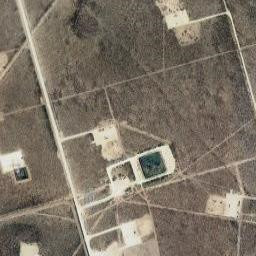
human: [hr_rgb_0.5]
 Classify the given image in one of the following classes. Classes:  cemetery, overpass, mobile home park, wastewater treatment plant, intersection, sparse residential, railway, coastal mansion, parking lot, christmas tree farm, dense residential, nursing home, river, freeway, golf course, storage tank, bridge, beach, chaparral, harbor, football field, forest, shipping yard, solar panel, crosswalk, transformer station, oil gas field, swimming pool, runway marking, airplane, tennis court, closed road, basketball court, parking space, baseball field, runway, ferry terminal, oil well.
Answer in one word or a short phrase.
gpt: oil gas field